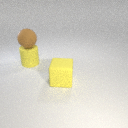
large yellow rubber cylinder below large brown rubber sphere